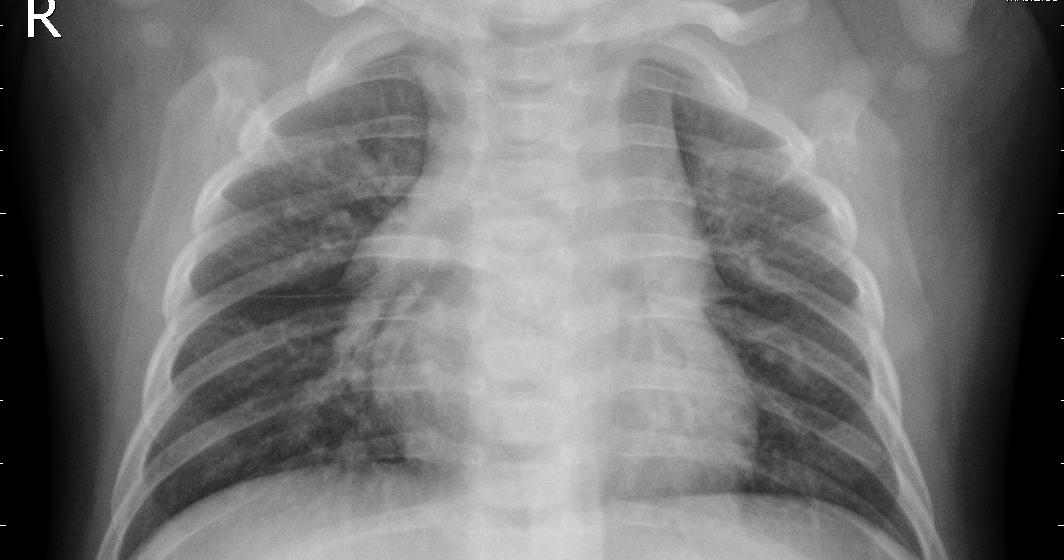
Diagnosis: PNEUMONIA